Question: I have two tables (table1 and table2) and I would like to have the end result as depicted

Does anyone know how to get this result in SQL syntax?
table 1 syntax
SELECT actID, date
FROM table1
ORDER BY actID
;
table 2 syntax
SELECT act, timestamp, time
FROM table1
ORDER BY act, timestamp
;
endResult syntax:
??
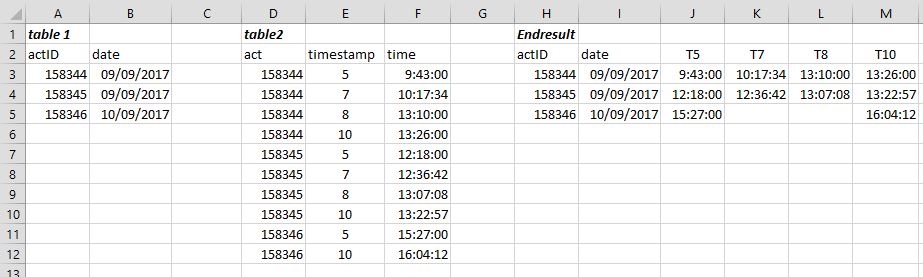
Answer: I would often approach this using aggregation:
'''
select t1.actid, t1.timestamp,
max(case when t2.timestamp = 5 then t2.time end) as time_5,
max(case when t2.timestamp = 7 then t2.time end) as time_7,
max(case when t2.timestamp = 8 then t2.time end) as time_8,
max(case when t2.timestamp = 10 then t2.time end) as time_10
from t1 left join
t2
on t1.actid = t2.act
group by t1.actid, t1.timestamp;
'''